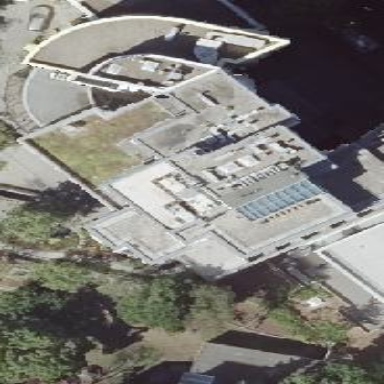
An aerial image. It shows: Office building.